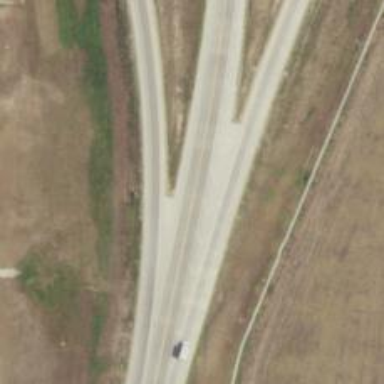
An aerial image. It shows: Trunk link highway.